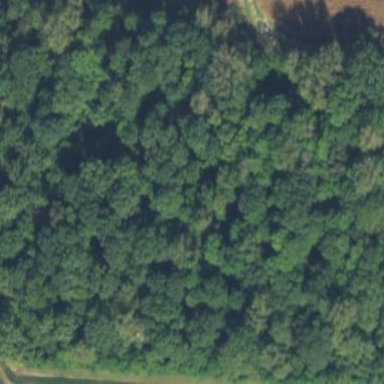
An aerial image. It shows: Serene woodland landscape.